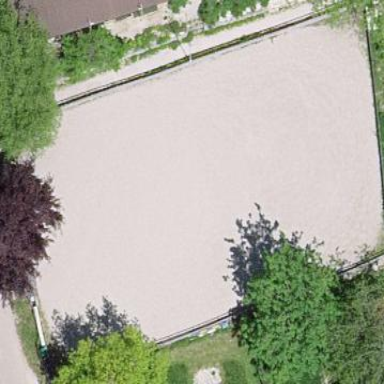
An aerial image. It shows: Wooden fence surrounds equestrian pitch.